Question:
I'm searching for '".*?Model"' on the string '"id": "FooModel"'. Since I'm using lazy matching, I'd expect this to match '"FooModel"', but it's matching on the whole string instead. Why is this happening and how do I get what I want?
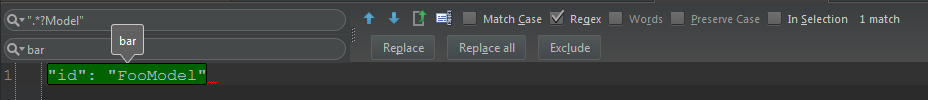
Answer: ## Misunderstanding about Shortest Match
In the context of lazy matching, the "shortest match" is the shortest match available to the lazy quantifier within the current match attempt.
The engine attempts its first match at the first position in the string. From there, it tries to match the pattern '.*?Model'. Is a match available at this position? Yes. The shortest match, from this position, is the entire string.
If you want to only match 'FooModel', you could for instance do '\w+Model', or '[a-zA-Z]+Model'